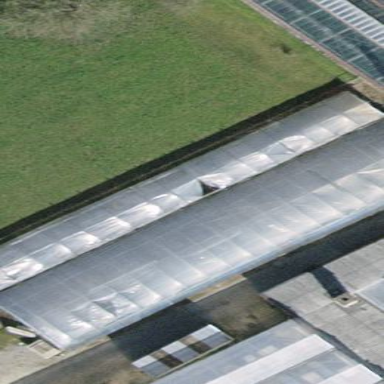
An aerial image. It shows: Greenhouse.